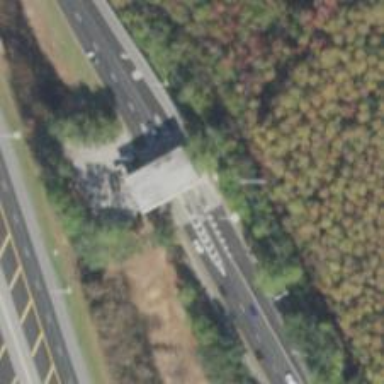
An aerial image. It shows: Toll gantry on the road.